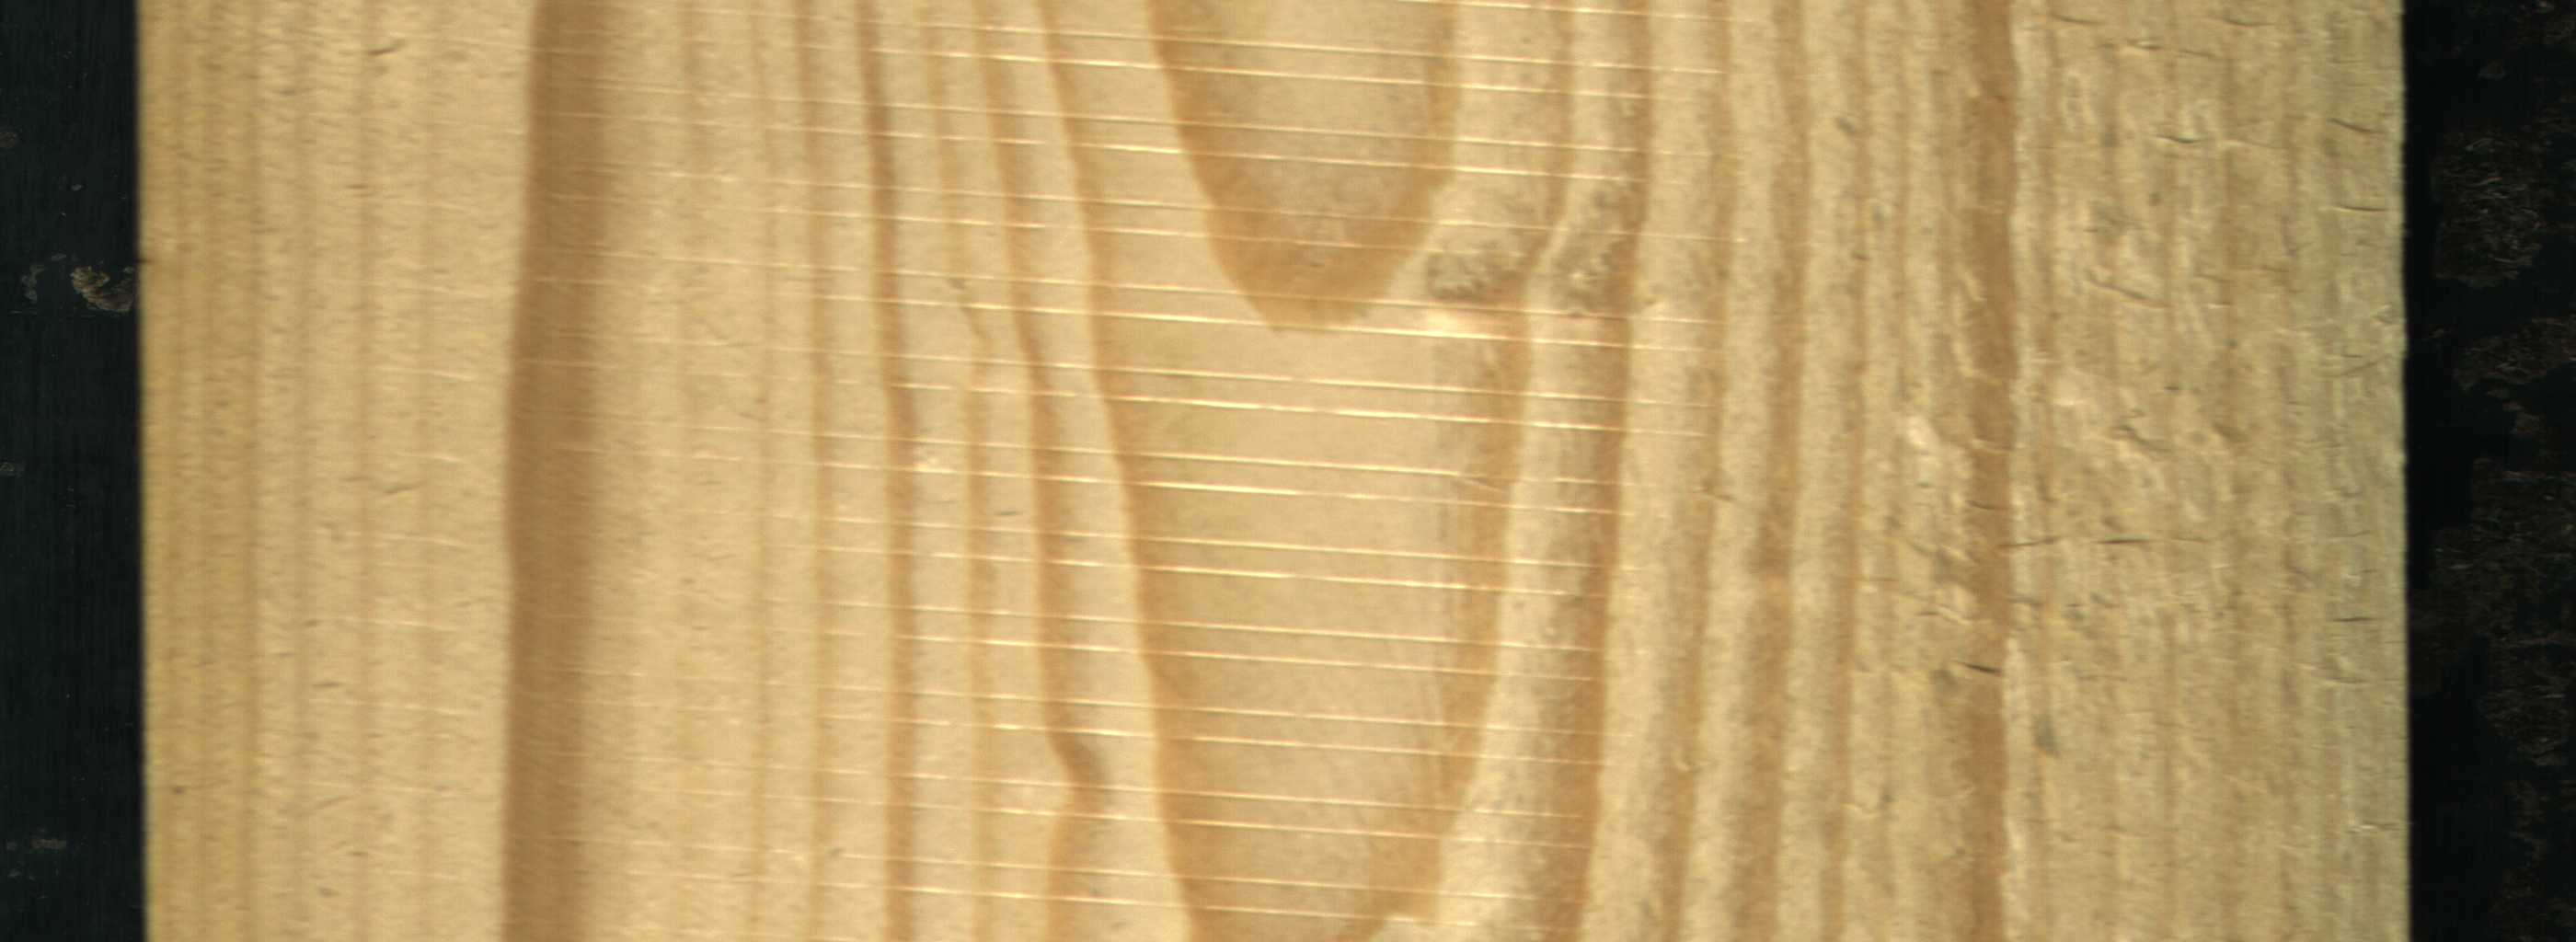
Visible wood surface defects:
Quartzity